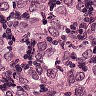
Metastatic tissue present: yes